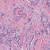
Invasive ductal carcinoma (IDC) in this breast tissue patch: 1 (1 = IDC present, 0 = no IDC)